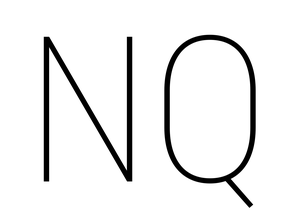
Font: Roboto_Condensed_Thin